Interaction volume radius: 5 \u00c5
Interaction volume height: 30 \u00c5
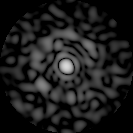
Disorder parameter: 0.8004